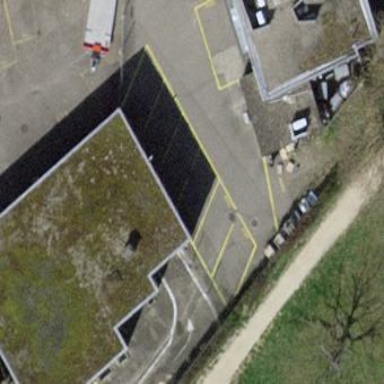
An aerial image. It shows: Warehouse.